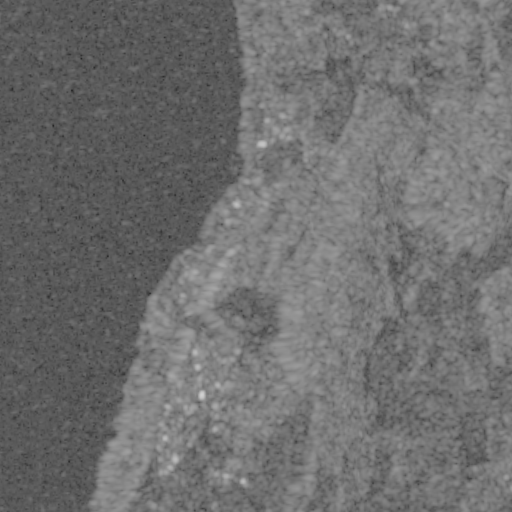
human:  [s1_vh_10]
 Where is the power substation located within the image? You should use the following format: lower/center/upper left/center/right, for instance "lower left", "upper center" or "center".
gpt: The power substation is located in the center of the image.
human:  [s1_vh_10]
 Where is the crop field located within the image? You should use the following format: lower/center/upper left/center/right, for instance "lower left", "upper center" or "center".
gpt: There is no crop field in the image.

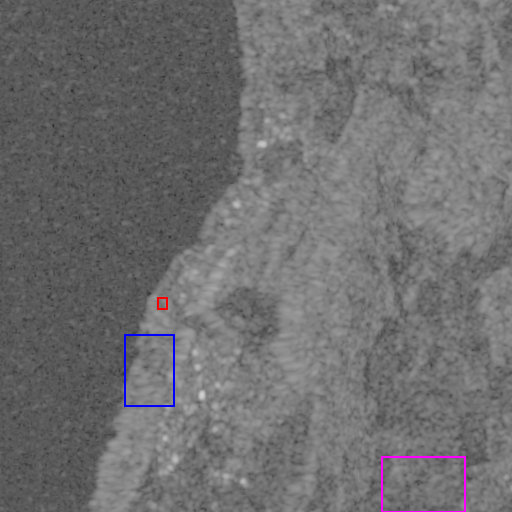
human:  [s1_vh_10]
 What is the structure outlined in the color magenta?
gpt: The structure outlined in magenta is a crop field.
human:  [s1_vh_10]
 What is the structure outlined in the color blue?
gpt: The structure outlined in blue is a park.
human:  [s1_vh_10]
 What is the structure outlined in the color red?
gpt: The structure outlined in red is a parking lot.
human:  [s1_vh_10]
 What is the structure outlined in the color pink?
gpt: There is no pink outline.